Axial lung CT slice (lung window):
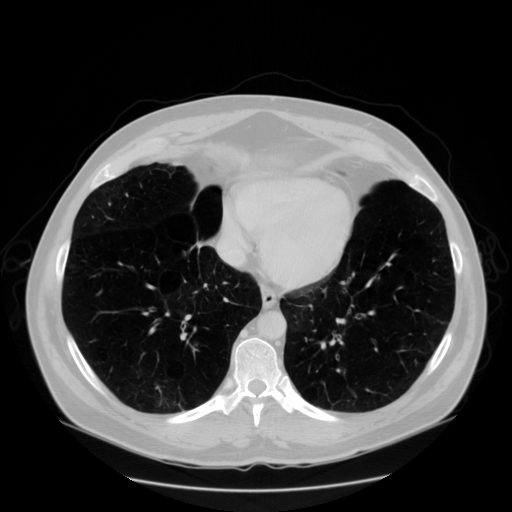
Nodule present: no